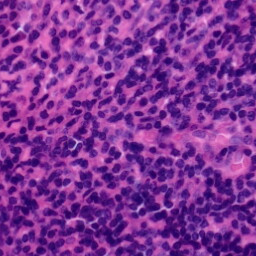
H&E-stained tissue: Tonsil